Question: How to write query to get data from other table for each columns in existing table.

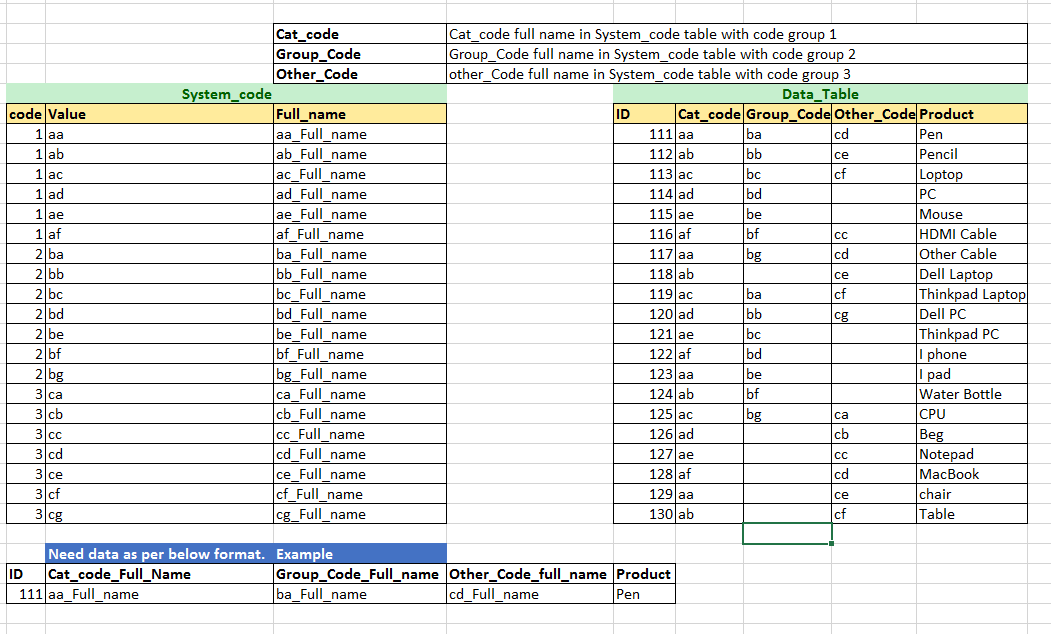
Answer: You can 'left join' three times on 'system_code':
'''
select
d.id,
s_cat.full_name cat_code_full_name,
s_group.full_name group_code_full_name,
s_other.full_name other_code_full_name
from data_table d
left join system_code s_cat
on s_cat.value = d.cat_code and s.code = 1
left join system_code s_group
on s_group.value = d.group_code and s_group.code = 2
left join system_code s_other
on s_other.value = d.other_code and s_other.code = 3
'''
To avoid repeating the joins, an alternative solution is to do conditional aggregation:
'''
select
d.id,
max(case when s.value = d.cat_code and s.code = 1 then s.full_name end) cat_code_full_name,
max(case when s.value = d.group_code and s.code = 2 then s.full_name end) group_code_full_name,
max(case when s.value = d.other_code and s.code = 3 then s.full_name end) other_code_full_name
from data_table d
left join system_code s on s.value in (d.cat_code, d.group_code, d.other_code)
gtoup by d.id
'''